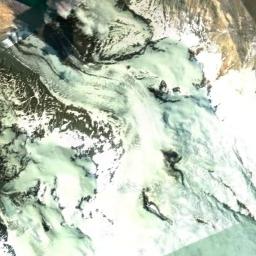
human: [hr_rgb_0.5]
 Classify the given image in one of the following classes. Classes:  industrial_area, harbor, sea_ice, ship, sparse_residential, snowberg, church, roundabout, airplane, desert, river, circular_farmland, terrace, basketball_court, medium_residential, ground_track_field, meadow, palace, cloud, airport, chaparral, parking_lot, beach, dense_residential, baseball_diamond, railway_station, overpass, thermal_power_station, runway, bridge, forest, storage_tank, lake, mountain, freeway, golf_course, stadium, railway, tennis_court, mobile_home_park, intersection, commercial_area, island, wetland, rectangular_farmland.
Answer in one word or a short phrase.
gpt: snowberg